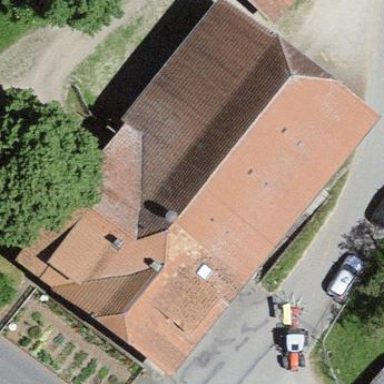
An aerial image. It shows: Farm building.